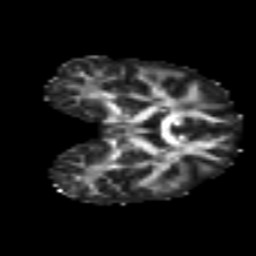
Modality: FA
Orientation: coronal
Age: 33
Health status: ill
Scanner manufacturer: philips
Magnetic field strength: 3 T
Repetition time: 9 s
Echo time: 0.127 s